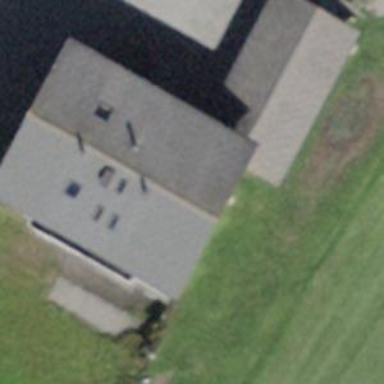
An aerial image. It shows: Building with tiled roof.